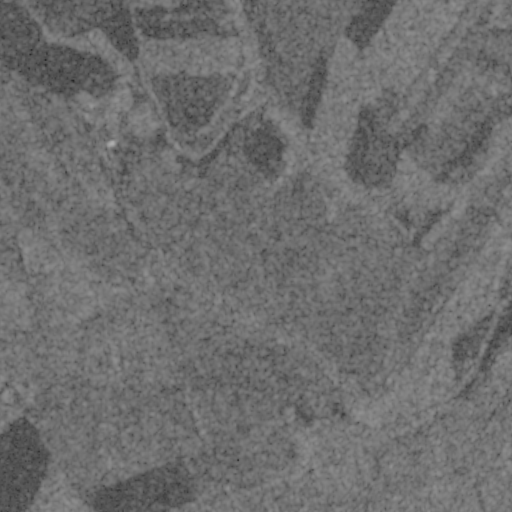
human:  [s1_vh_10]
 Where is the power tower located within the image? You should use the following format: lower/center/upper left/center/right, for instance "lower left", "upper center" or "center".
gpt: The power tower is located in the upper left of the image.
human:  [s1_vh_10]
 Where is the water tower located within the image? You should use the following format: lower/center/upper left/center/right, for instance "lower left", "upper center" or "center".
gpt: The water tower is located in the upper left of the image.
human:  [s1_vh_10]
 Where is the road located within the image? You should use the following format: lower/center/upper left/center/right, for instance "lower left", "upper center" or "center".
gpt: There is no road in the image.

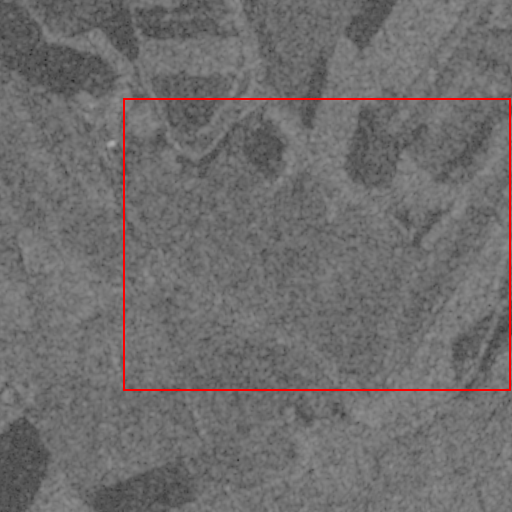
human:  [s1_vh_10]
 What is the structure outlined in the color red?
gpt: The structure outlined in red is a crop field.
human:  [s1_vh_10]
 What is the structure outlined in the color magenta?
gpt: There is no magenta outline.